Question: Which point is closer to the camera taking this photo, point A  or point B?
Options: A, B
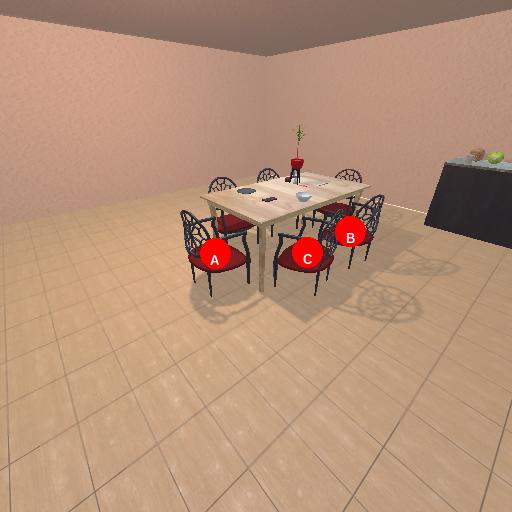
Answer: A